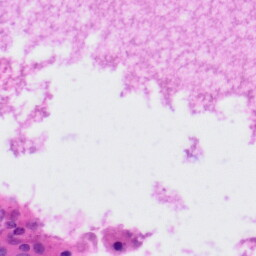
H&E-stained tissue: Tonsil